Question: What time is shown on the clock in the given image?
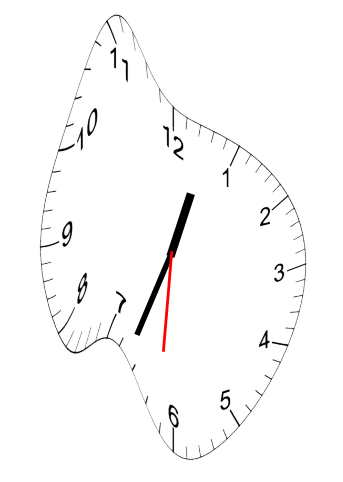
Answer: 12:33:31